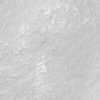
Label: not_dusty